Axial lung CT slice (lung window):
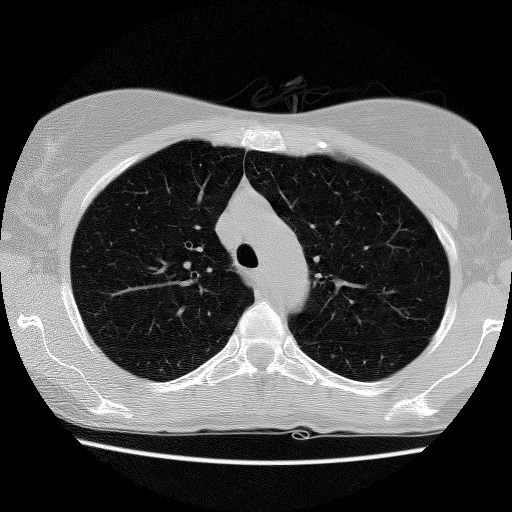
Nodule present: no